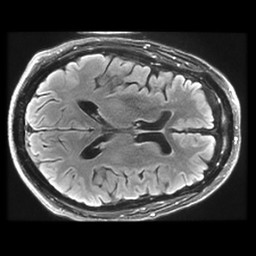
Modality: FLAIR
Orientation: axial
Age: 63
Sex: male
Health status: healthy
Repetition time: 12 s
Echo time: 0.09782 s